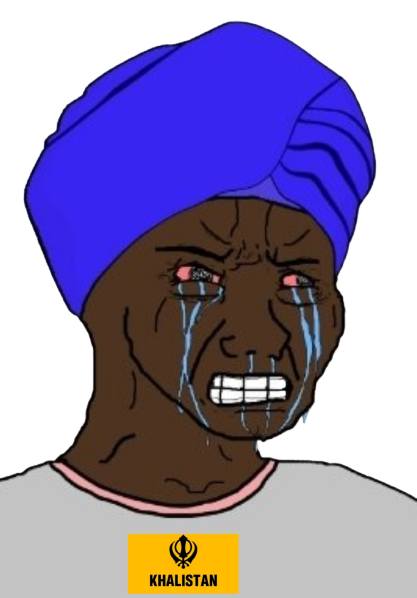
Label: 5_Crying_Wojak